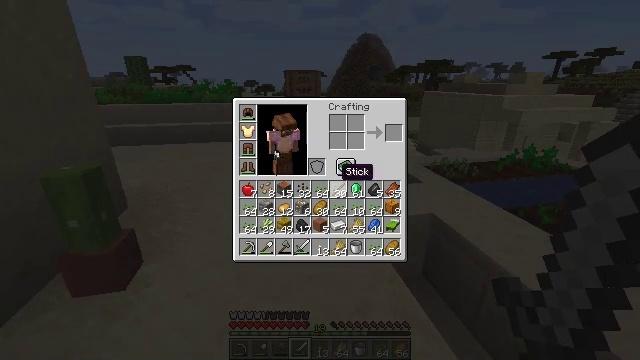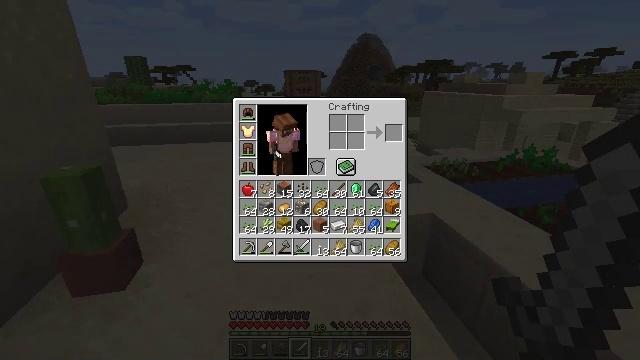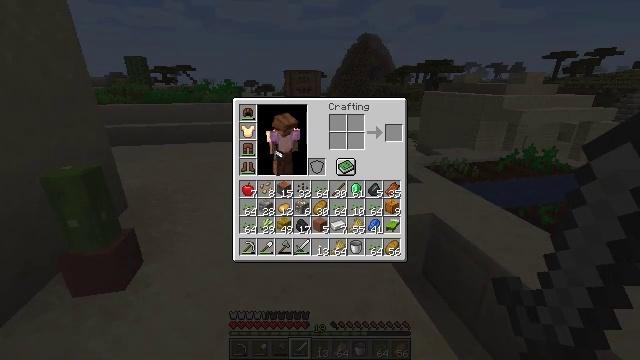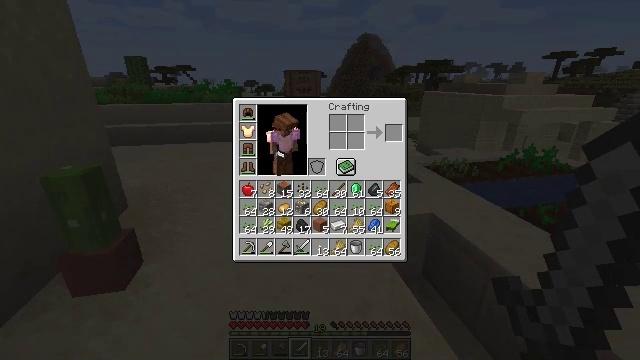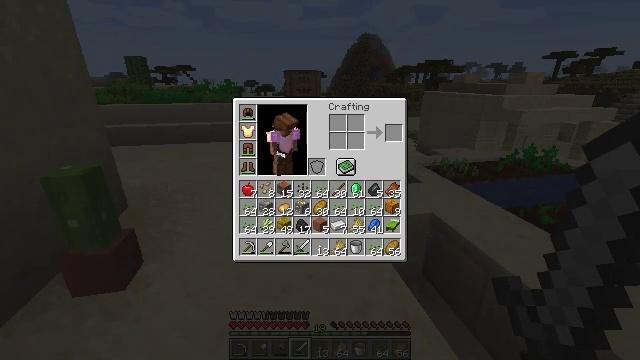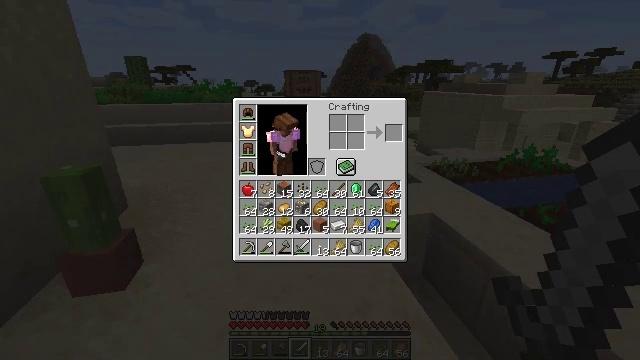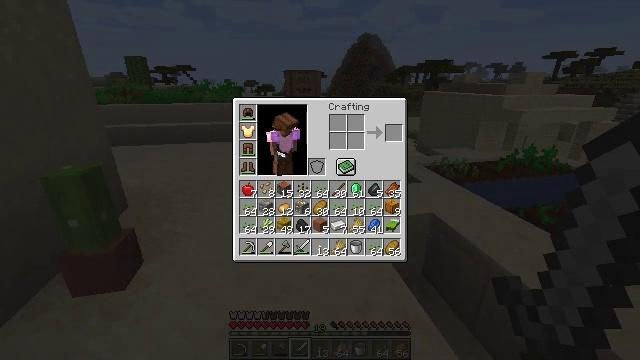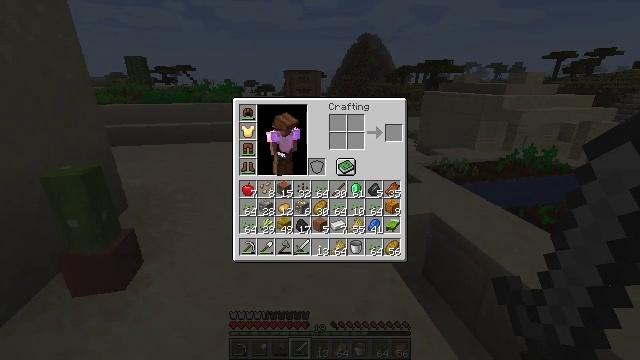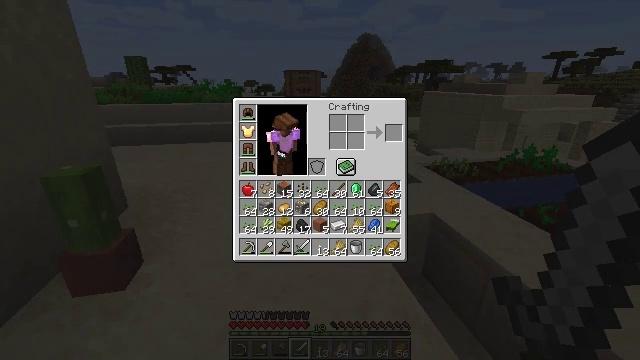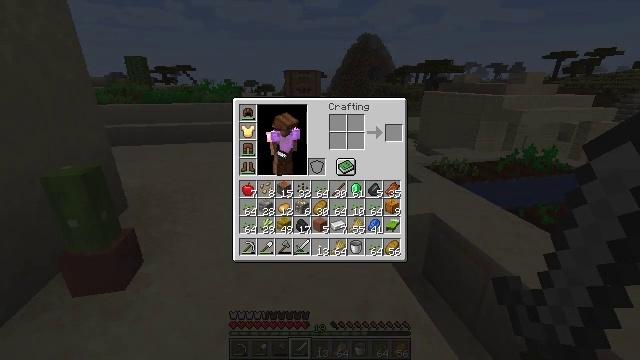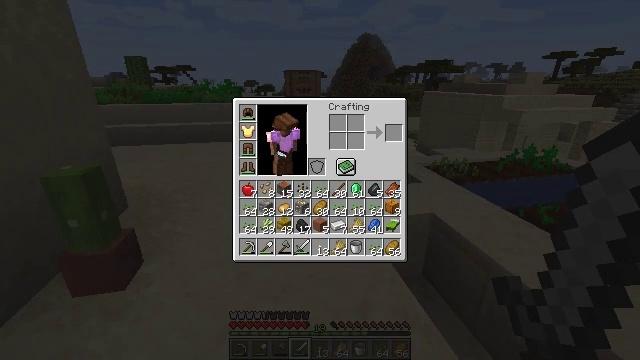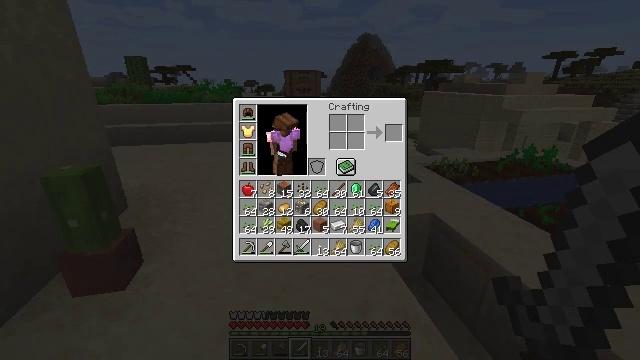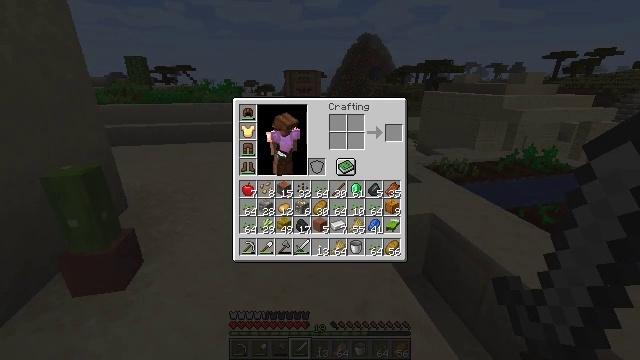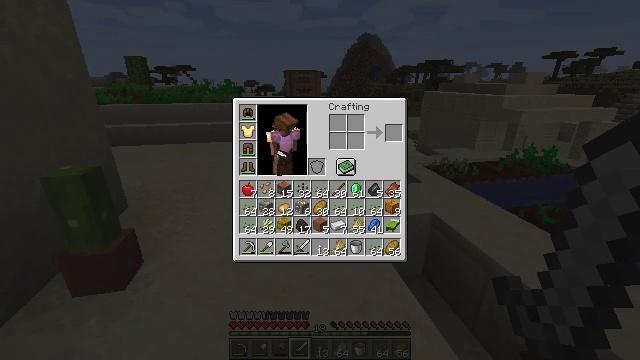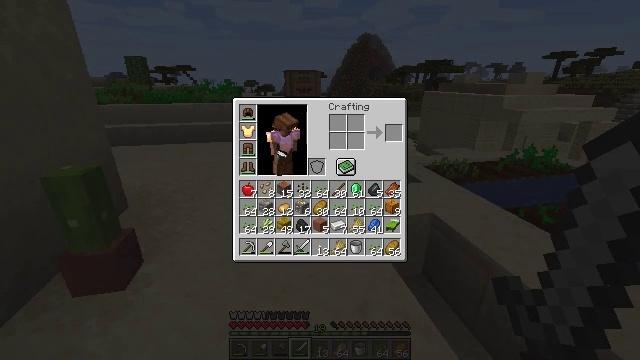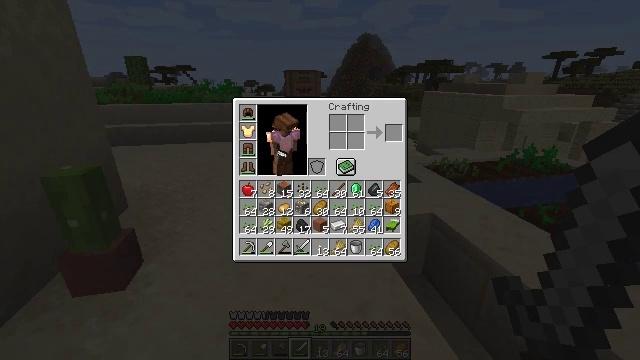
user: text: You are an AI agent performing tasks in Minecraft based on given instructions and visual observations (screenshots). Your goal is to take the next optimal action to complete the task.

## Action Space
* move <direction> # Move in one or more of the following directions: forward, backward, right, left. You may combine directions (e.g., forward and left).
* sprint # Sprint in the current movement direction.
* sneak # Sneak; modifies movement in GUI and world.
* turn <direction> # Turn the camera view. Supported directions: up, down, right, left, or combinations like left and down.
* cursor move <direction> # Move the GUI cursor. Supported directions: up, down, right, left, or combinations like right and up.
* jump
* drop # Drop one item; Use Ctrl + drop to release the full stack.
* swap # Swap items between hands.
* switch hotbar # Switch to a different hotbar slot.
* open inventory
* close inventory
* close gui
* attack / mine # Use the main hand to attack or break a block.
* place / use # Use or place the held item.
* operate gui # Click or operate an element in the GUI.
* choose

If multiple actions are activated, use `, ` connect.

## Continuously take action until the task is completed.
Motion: motion action
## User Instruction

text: drop lime bed
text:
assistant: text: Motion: cursor move right, operate gui
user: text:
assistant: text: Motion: cursor move right, operate gui
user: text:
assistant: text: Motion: cursor move right, operate gui
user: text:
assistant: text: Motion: operate gui
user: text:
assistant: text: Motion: operate gui
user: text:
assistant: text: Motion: operate gui
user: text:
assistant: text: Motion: operate gui
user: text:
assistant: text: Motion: operate gui
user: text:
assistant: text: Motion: operate gui
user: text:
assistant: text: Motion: operate gui
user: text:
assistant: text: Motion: operate gui
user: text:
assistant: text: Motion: operate gui
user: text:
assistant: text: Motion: operate gui
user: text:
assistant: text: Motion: operate gui
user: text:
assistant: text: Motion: operate gui
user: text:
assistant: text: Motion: operate gui
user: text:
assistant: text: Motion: operate gui
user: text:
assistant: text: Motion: operate gui
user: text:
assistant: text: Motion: operate gui
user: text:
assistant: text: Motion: operate gui
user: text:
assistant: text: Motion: cursor move down, operate gui
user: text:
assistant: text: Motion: cursor move down, operate gui
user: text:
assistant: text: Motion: operate gui
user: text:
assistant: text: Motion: operate gui
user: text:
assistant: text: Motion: operate gui
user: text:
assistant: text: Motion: operate gui
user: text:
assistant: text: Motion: operate gui
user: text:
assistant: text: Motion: cursor move down, operate gui
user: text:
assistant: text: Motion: cursor move down, operate gui
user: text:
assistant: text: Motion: cursor move left and down, operate gui